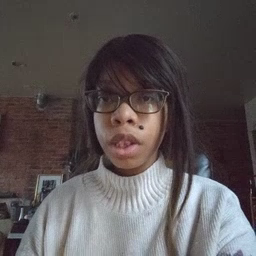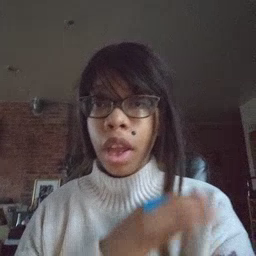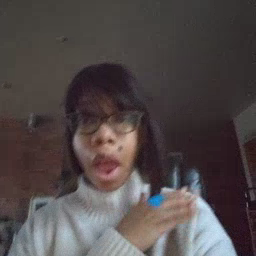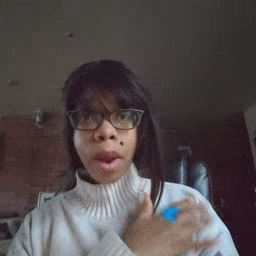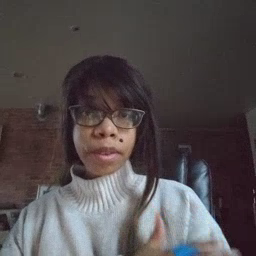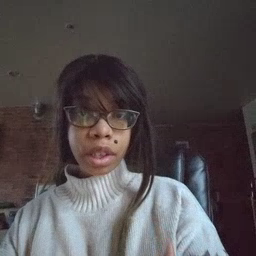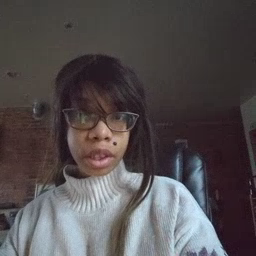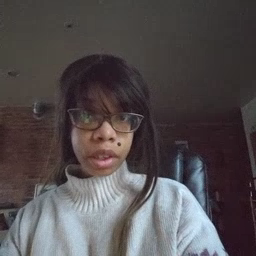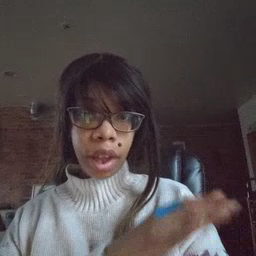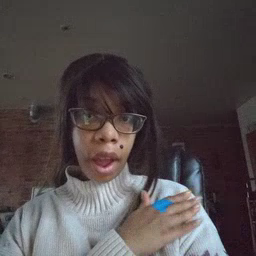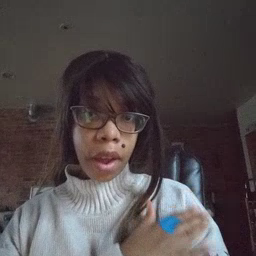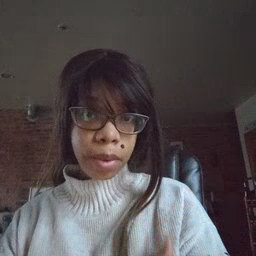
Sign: arm